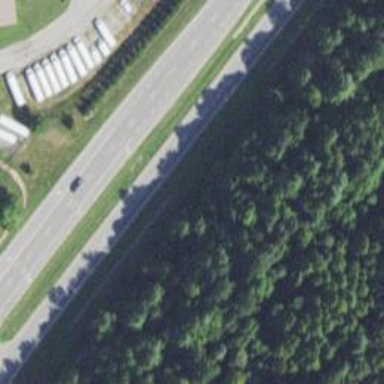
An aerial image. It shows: Trunk highway with expressway features.